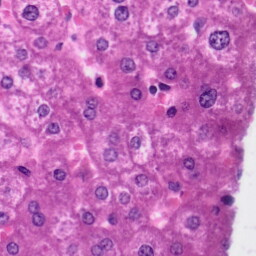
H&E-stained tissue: Liver